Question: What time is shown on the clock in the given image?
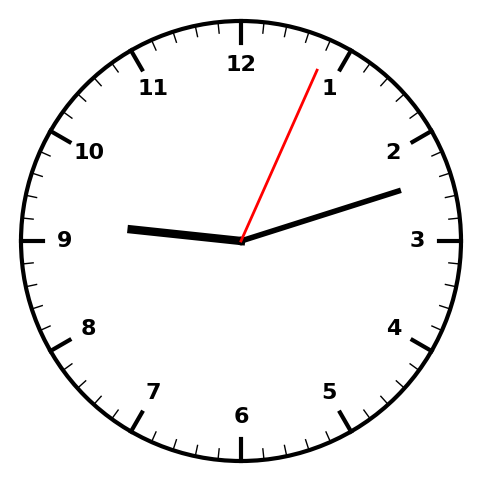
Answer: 09:12:04